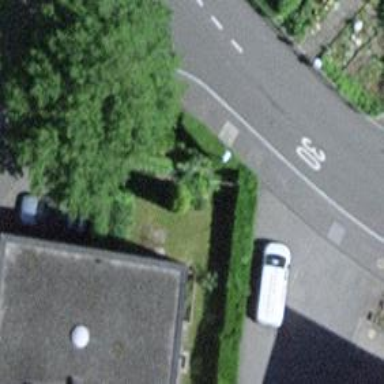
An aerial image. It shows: Post box is visible.